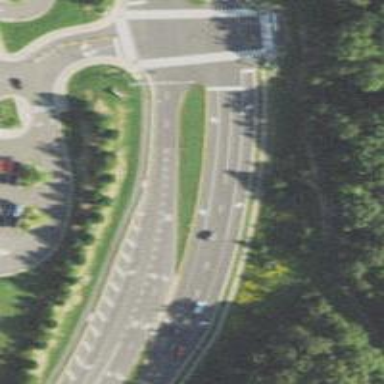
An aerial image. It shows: Secondary road with separate asphalt sidewalks.